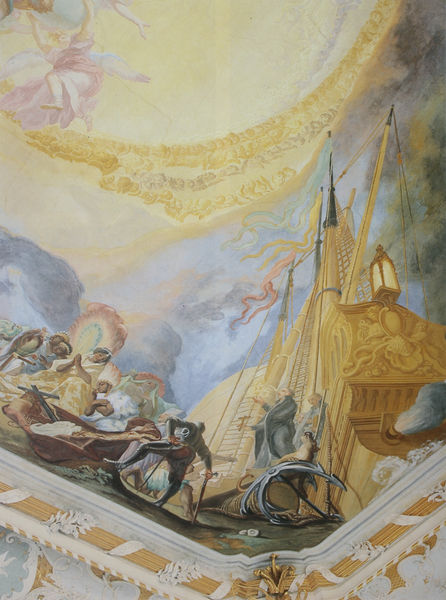
Titel: Die Menschwerdung des Herrn - Missionare gehen in Amerika an Land
Künstler: Cosmas Damian Asam
Standort: Ingolstadt
Institution: Oratorium "Maria de Victoria"
Schlagwörter: blau, gemälde, gott, himmel, kampf, vogel, wasser, wolken, gelb, menschen, ocker, see, ausschnitt, braun, bunt, frankreich, grau, hell, lampe, laterne, licht, männer, pastell, szene, weiss, schloss, wolke, beige, malerei, muster, ornament, barock, rahmen, tod, kirche, sonne, figur, gold, decke, gewänder, klassizismus, rokkoko, rokoko, rosa, boote, kahn, engel, deutschland, hellblau, schiff, segel, wellen, ecke, fahnen, perspektive, stab, fahne, flagge, mast, segelschiff, lila, violett, amerika, rand, bug, figuren, masten, dampf, leiter, schlacht, stürmisch, detail, dekor, floral, verzierung, stuck, takelage, unten, gewölbe, kreuz, geld, ritter, gestalten, rom, fragment, fries, sims, jesus, untersicht, dekce, residenz, krieger, fresken, priester, vatikan, erscheinung, königin, heilige, deckengemälde, fresko, flaggen, anker, maste, entdecker, juno, erleuchtung, papagei, bemalung, mythen, unwesen, verzierungen, zelt, monster, deckenmalerei, heck, faszien, fires, würzburg, prachtvoll, crew, mannschaft, schiffbau, stricke, tiepolo, galeere, columbus, deckenfresko, verzeirungen, ungetüm, neumann, mittelblau, cleopatra, myth, galeone, fres, masten fahnen, fazien, bürg, schiffslaterne, priesert, golkd